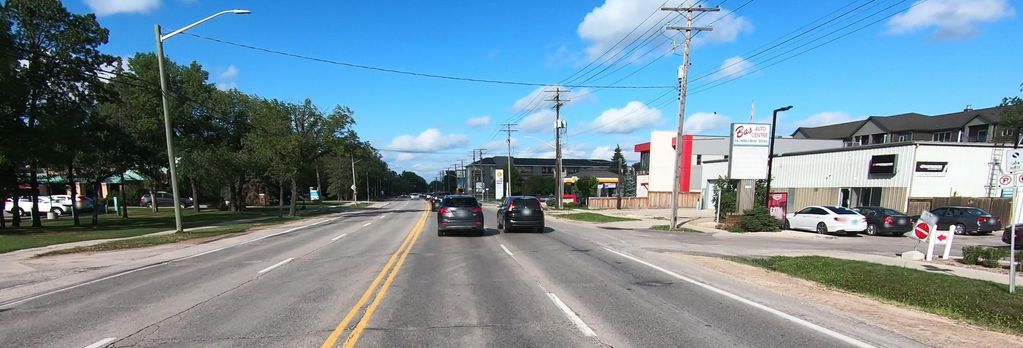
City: winnipeg